Question: This is the entry view controller for my app.
It starts out using about 6.5mb of memory and then continuously climbs for ever at a rate of about 0.1mb a second.
What on earth an I doing wrong?
There is no reason as far as I can see for any of this code to be continuously leaking, especially as it is all run once each time.
Moreover, deleting most of it doesn't seem to help. Ideas?
'''
//
// ViewController.m
// Paddle Jumper
//
// Created by Chance Daniel on 1/18/14.
// Copyright (c) 2014 Max Hudson. All rights reserved.
//
//#import "Flurry.h"
#import "ViewController.h"
//#import "startViewController.h"
@implementation ViewController{
BOOL sceneSetUp;
}
- (void)viewWillLayoutSubviews
{
if(!sceneSetUp){
[super viewWillLayoutSubviews];
// Configure the view
SKView * skView = (SKView *)self.view;
//skView.showsFPS = YES;
skView.showsNodeCount = YES;
NSUserDefaults *defaults = [NSUserDefaults standardUserDefaults];
if([[defaults objectForKey:@"firstTime"] intValue] != 1){
[defaults setObject:[NSNumber numberWithInt:1] forKey:@"firstTime"];
[defaults setObject:@"ggr" forKey:@"skinSelected"];
[defaults setObject:[NSNumber numberWithInt:2] forKey:@"ggrOwned"];
[defaults setObject:[NSNumber numberWithInt:100] forKey:@"gona"];
[defaults setObject:[NSNumber numberWithInt:1350] forKey:@"points"];
[defaults setObject:[NSNumber numberWithInt:7] forKey:@"livesLeftValue"];
[defaults setObject:[NSNumber numberWithInt:3] forKey:@"shieldsLeftValue"];
[defaults setObject:[NSNumber numberWithInt:2] forKey:@"lvlTwoLeftValue"];
[defaults setObject:[NSNumber numberWithInt:0] forKey:@"lvlThreeLeftValue"];
}
if(![defaults objectForKey:@"tut_game1"]){
[defaults setObject:[NSNumber numberWithInt:1] forKey:@"tut_game1"];
[defaults setObject:[NSNumber numberWithInt:1] forKey:@"tut_store"];
[defaults setObject:[NSNumber numberWithInt:1] forKey:@"tut_daily"];
}
[defaults synchronize];
// Create and configure the scene.
//SKScene * startScene = [StartViewController sceneWithSize:skView.bounds.size];
//startScene.scaleMode = SKSceneScaleModeAspectFill;
// Present the scene.
//[skView presentScene:startScene];
//[skView presentScene:scene];
sceneSetUp = YES;
}
}
-(void) switchScene{
}
- (BOOL)shouldAutorotate
{
return YES;
}
- (NSUInteger)supportedInterfaceOrientations
{
if ([[UIDevice currentDevice] userInterfaceIdiom] == UIUserInterfaceIdiomPhone) {
return UIInterfaceOrientationMaskAllButUpsideDown;
} else {
return UIInterfaceOrientationMaskAll;
}
}
- (void)didReceiveMemoryWarning
{
[super didReceiveMemoryWarning];
// Release any cached data, images, etc that aren't in use.
}
@end
'''

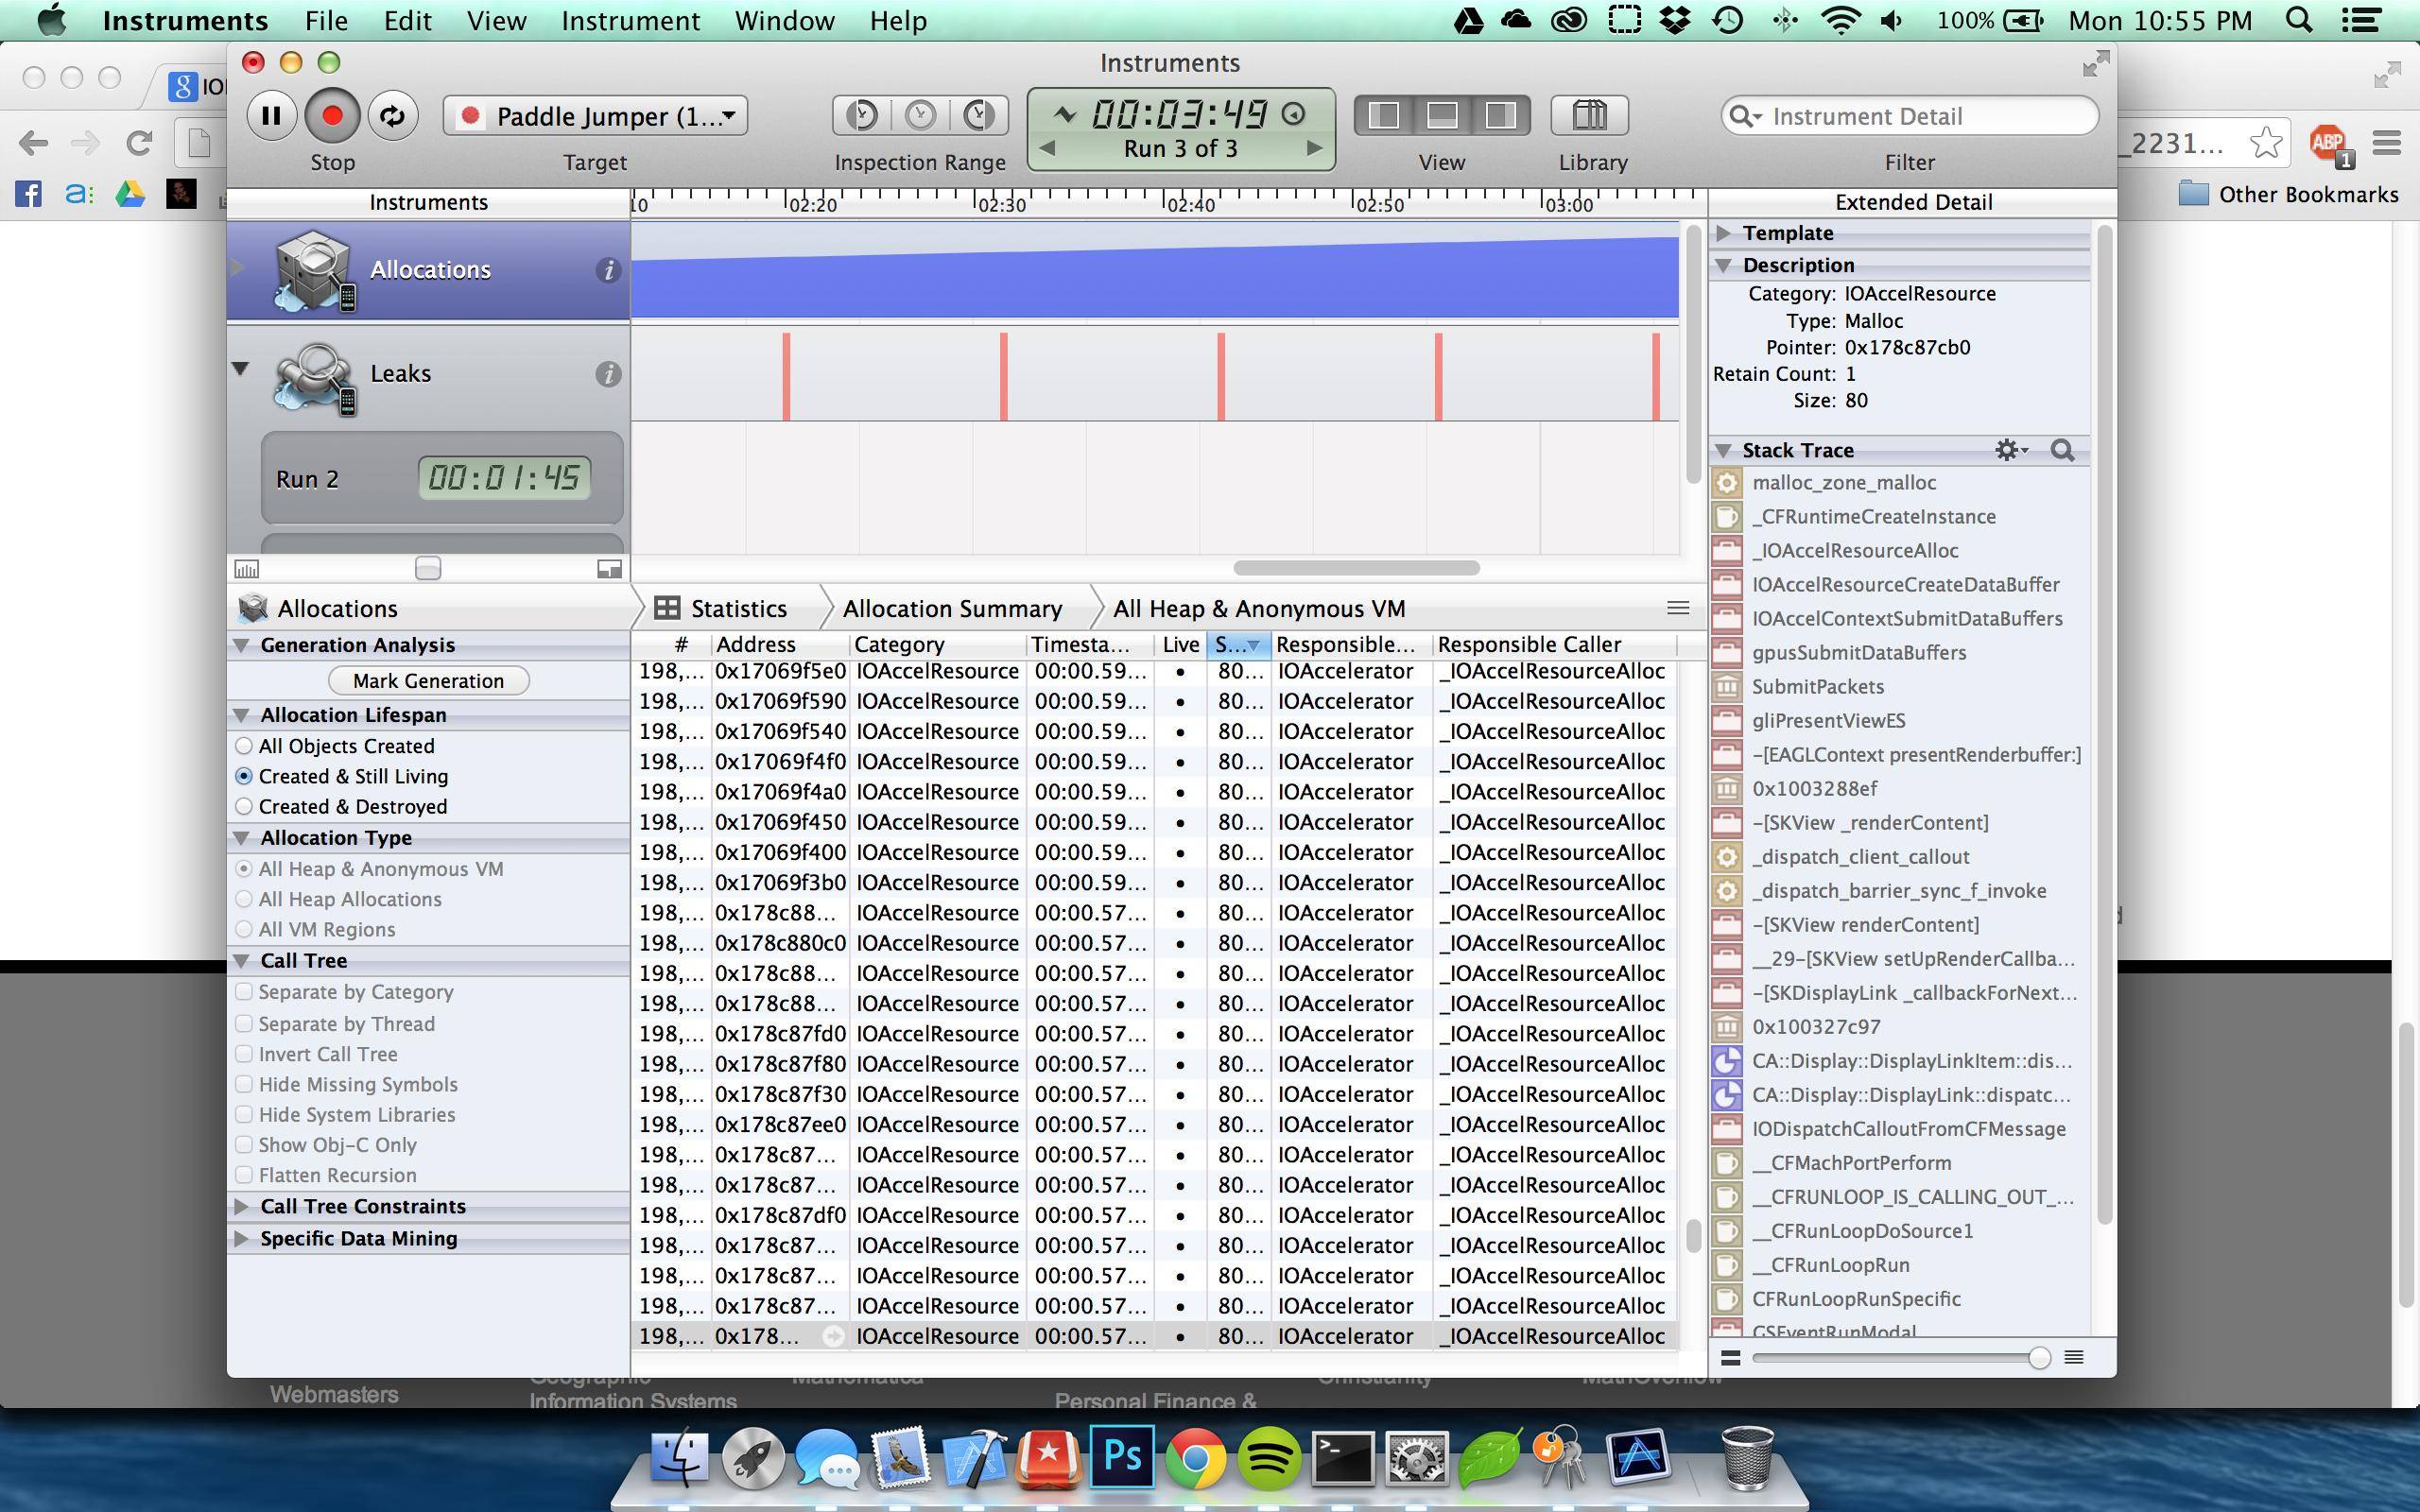
Answer: The problem is that you have turned on zombies. Causing leaks is exactly what zombies do! ("What zombies does" seems wrong somehow...) Its entire purpose is to prevent objects from being released. You should never check memory usage when zombies are (is?) turned on.